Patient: sex M, age 55
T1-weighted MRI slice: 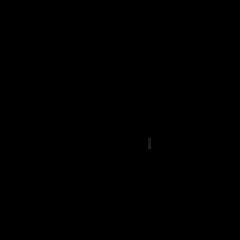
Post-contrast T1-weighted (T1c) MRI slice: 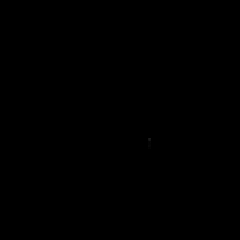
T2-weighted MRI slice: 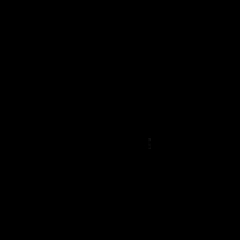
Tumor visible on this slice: no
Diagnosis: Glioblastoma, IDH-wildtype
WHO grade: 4